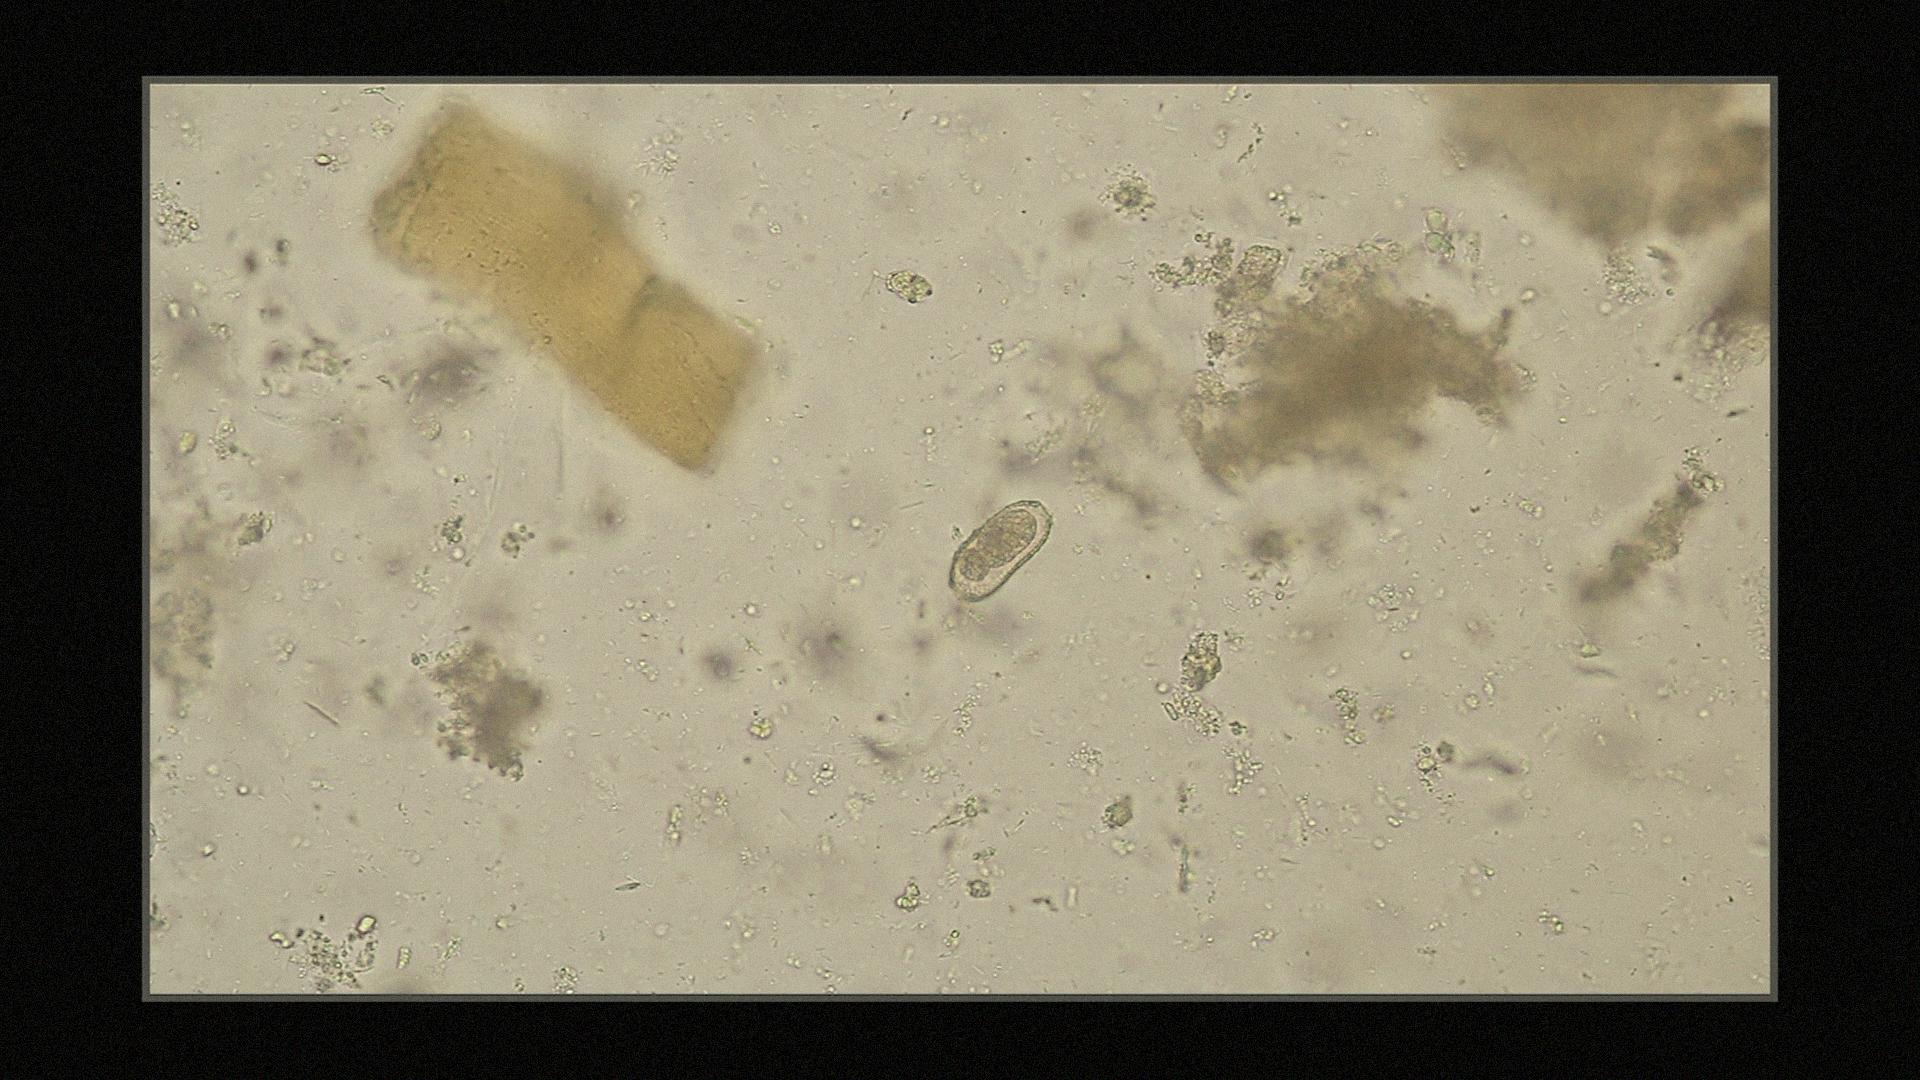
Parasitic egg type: Capillaria philippinensis